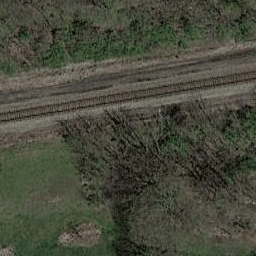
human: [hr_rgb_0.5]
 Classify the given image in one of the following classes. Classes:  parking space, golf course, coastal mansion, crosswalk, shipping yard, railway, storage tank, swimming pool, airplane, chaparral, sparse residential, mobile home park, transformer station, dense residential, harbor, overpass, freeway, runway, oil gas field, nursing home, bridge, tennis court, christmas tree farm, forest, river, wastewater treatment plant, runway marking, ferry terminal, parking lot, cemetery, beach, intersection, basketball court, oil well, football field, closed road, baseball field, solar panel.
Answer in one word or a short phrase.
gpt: railway